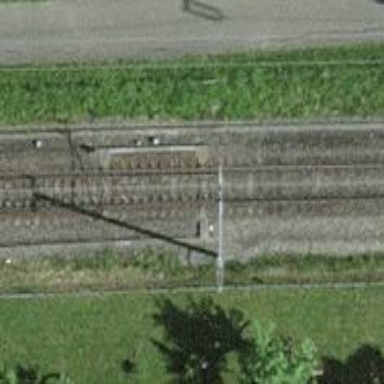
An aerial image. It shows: Railway switch.